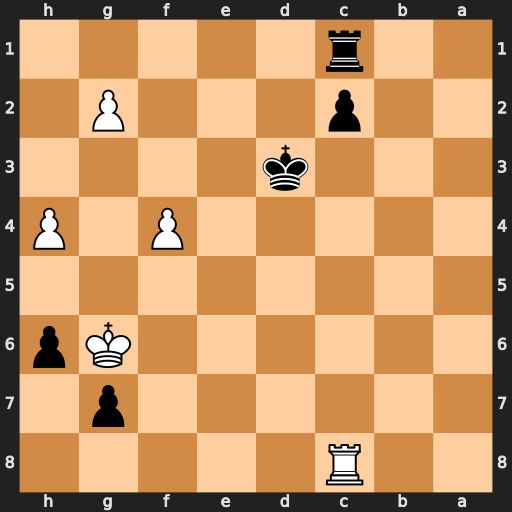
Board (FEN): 2R5/6p1/6Kp/8/5P1P/3k4/2p3P1/2r5
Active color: b
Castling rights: -
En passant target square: -
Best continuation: Rf1 f5 h5